Question: I called my custom taxonomy category using Like this :
'''
<?php
$post_type = 'listing';
$taxonomy = 'listings_categories';
$orderby = 'ASC';
$show_count = 1;
$hide_empty = 0;
$pad_counts = 0;
$hierarchical = 1;
$args = array(
'post_type' => $post_type,
'taxonomy' => $taxonomy,
'orderby' => $orderby,
'show_count' => $show_count,
'hide_empty' => $hide_empty,
'pad_counts' => $pad_counts,
'hierarchical' => $hierarchical
);
?>
<?php wp_list_categories( $args ); ?>
'''
So the output is like it :

This is giving me *Categories just under Browse by Locations :
How to remove that ?
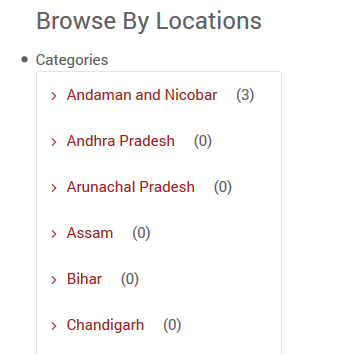
Answer: Try to add ''title_li' => '',' to your $args array.
<URL>
'''
<?php
$post_type = 'listing';
$taxonomy = 'listings_categories';
$orderby = 'ASC';
$show_count = 1;
$hide_empty = 0;
$pad_counts = 0;
$hierarchical = 1;
$args = array(
'post_type' => $post_type,
'taxonomy' => $taxonomy,
'orderby' => $orderby,
'show_count' => $show_count,
'hide_empty' => $hide_empty,
'pad_counts' => $pad_counts,
'hierarchical' => $hierarchical,
'title_li' => ''
);
?>
<?php wp_list_categories( $args ); ?>
'''